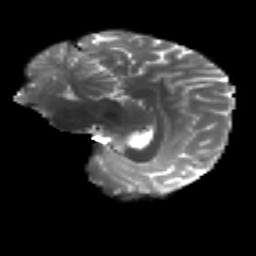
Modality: T2w
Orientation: sagittal
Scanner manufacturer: siemens
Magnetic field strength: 3 T
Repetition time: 4.16 s
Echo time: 0.0806 s